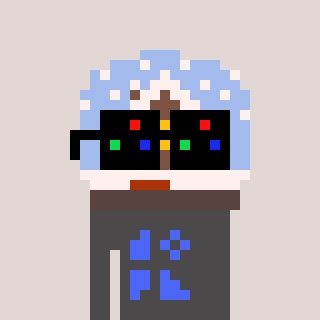
a pixel art character with square black sunglasses, a snow globe-shaped head and a grayscale-colored body on a warm background